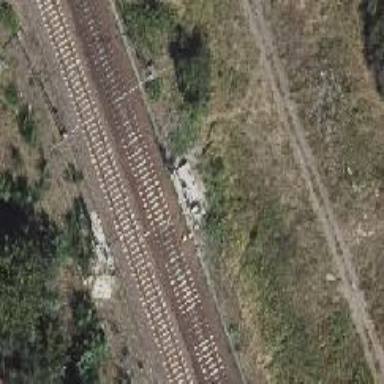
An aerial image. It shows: Railway signal.